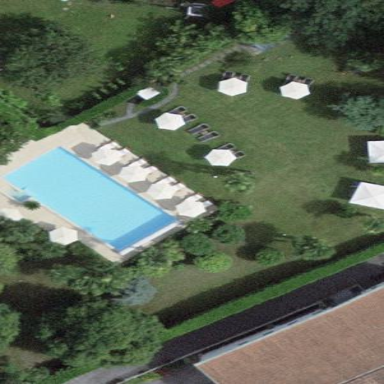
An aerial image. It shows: Swimming pool located in leisure land.